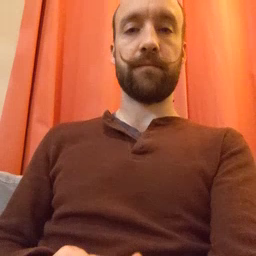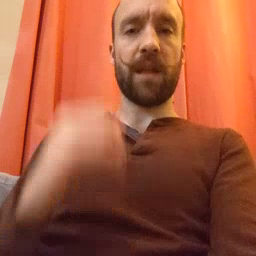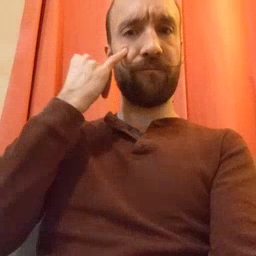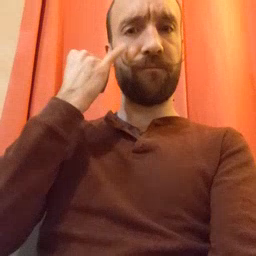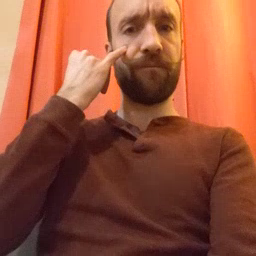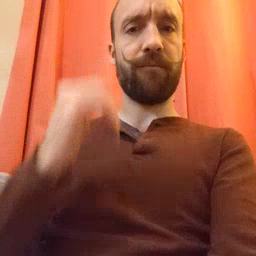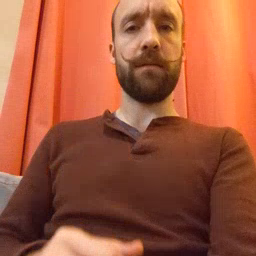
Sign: if